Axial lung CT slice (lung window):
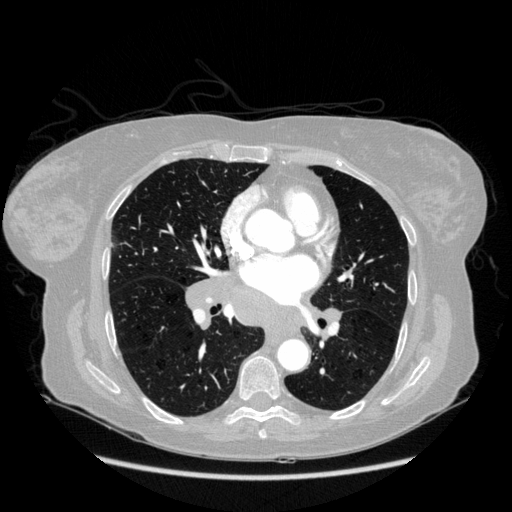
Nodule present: no